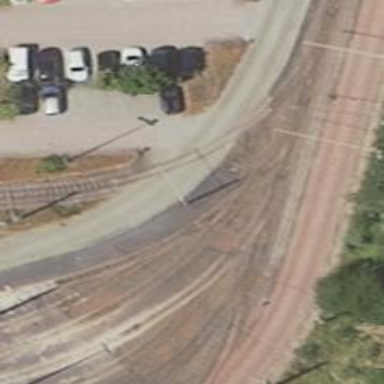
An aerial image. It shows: Railway switch with turnout to the right.